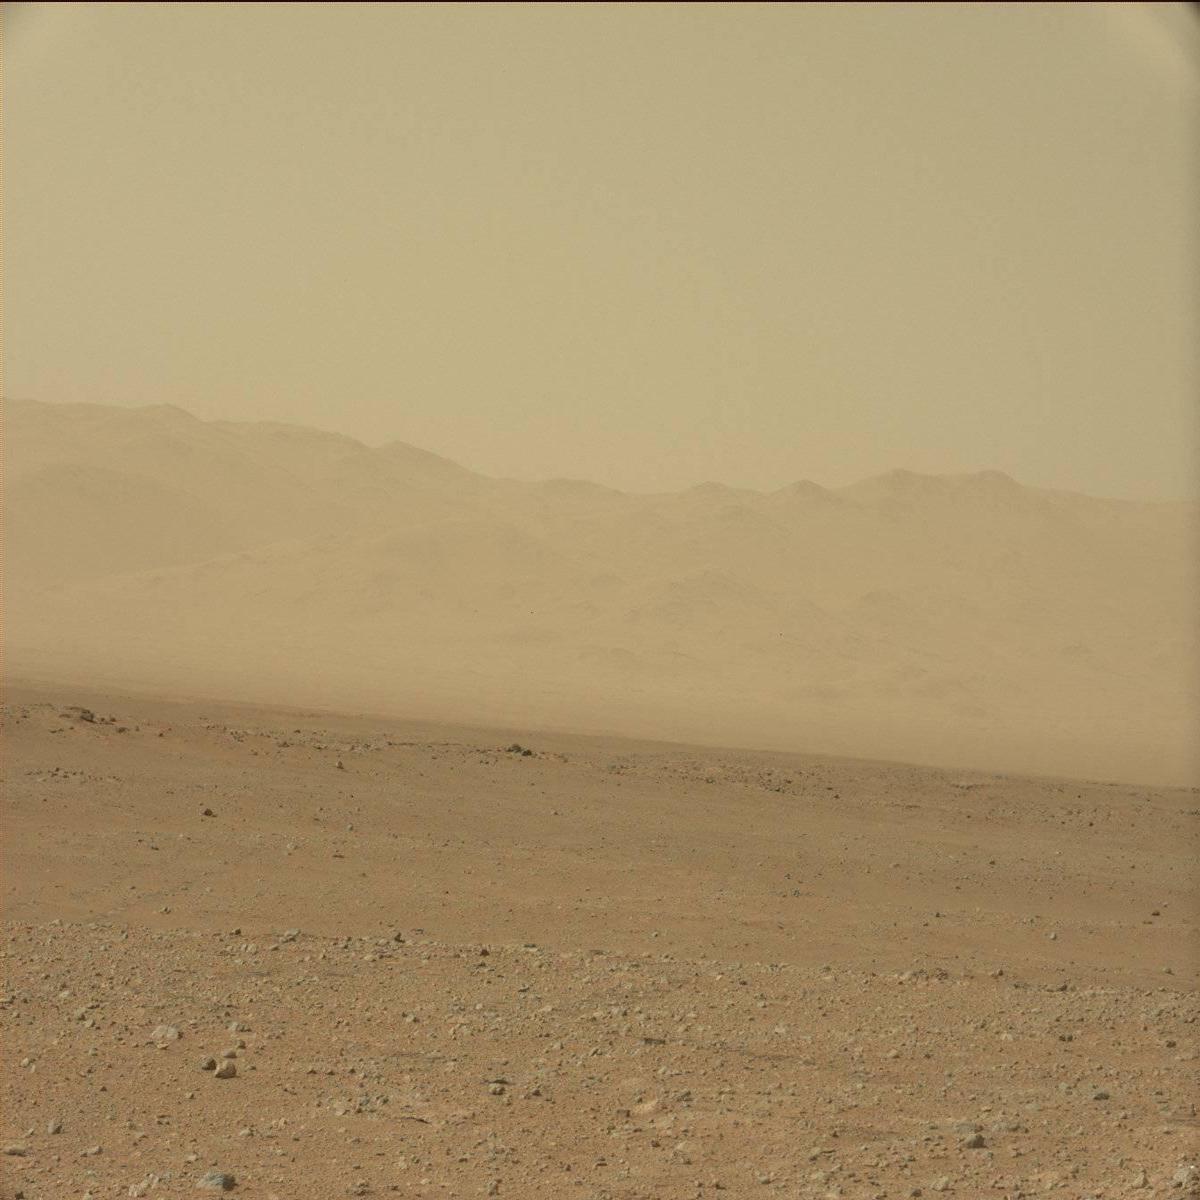
Terrain classes present: Bedrock, Ridge, Sand / Soil, Sky